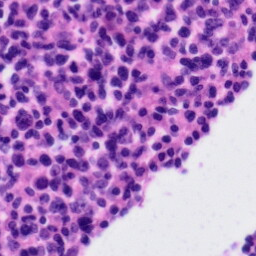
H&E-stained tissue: Tonsil